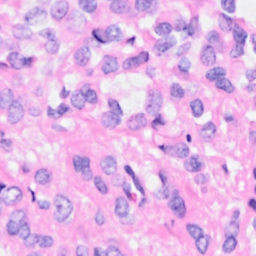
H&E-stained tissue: Breast